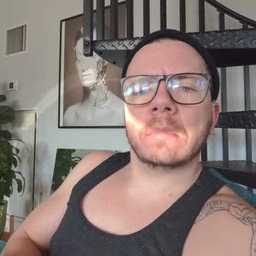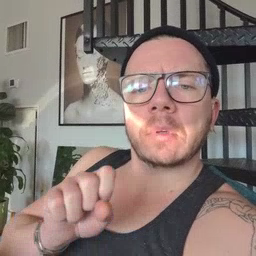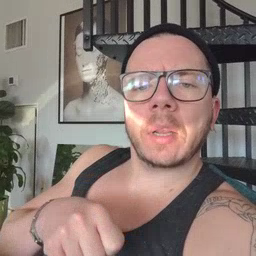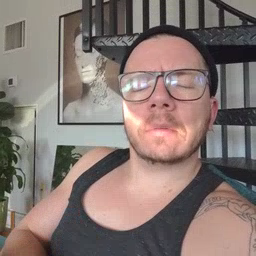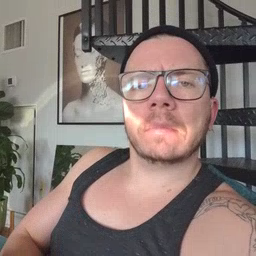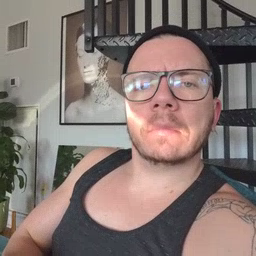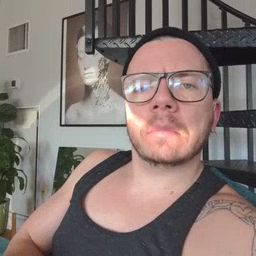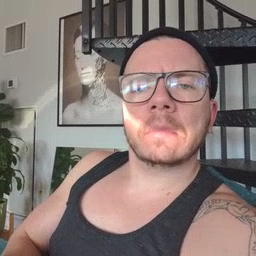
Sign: can